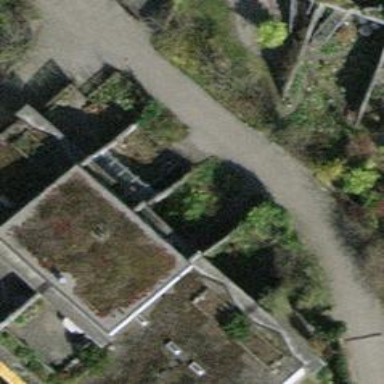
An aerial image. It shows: Terrace building.